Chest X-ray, PA view. Patient: 51 years old, sex F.
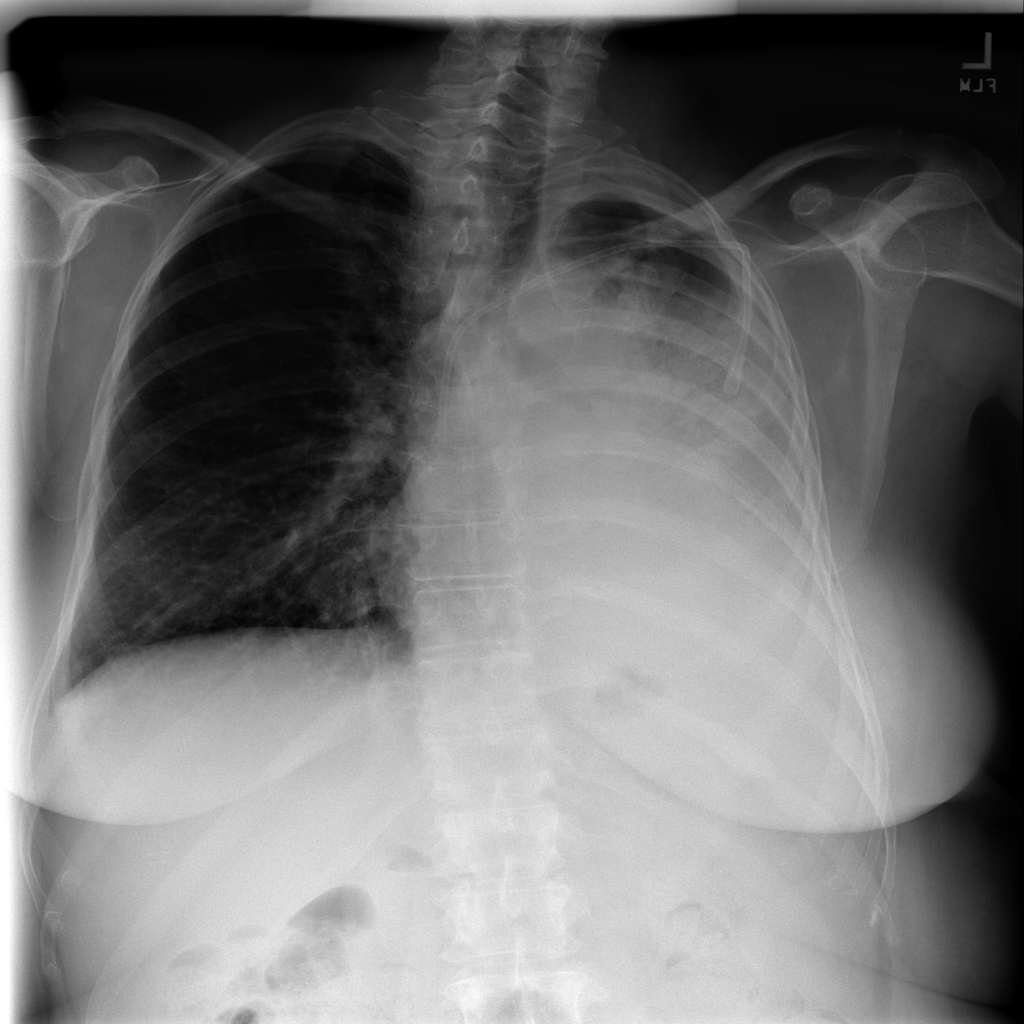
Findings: Nodule